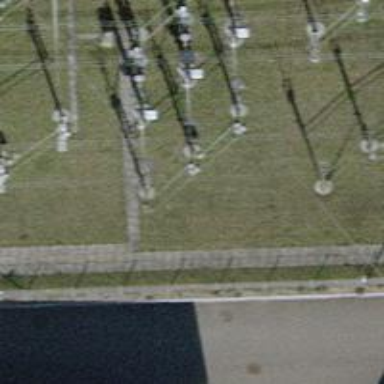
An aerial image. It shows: Switch for power supply.